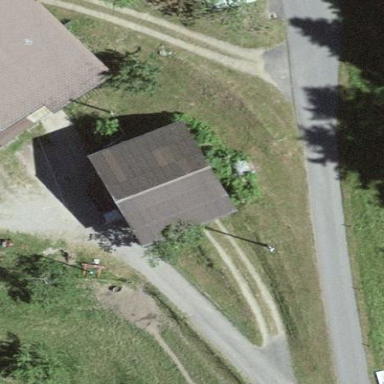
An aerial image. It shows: Shed building.